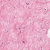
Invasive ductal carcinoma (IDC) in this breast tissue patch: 0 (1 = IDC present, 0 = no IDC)